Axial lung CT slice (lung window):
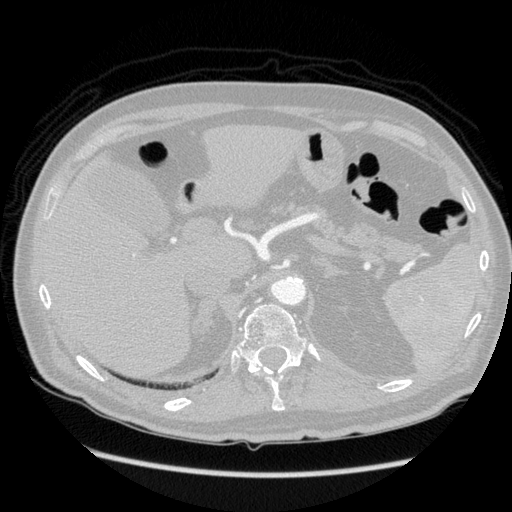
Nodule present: no